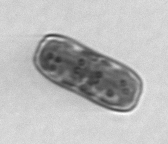
Label: Ephemera